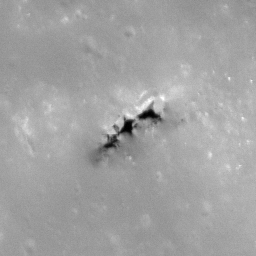
Pit: Copernicus 6a
Host crater: Copernicus
Host type: impact_melt
Lunar coordinates: latitude 10.105, longitude 339.995